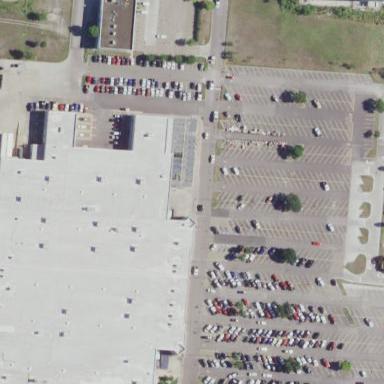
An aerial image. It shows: Retail area.